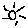
Label: sun